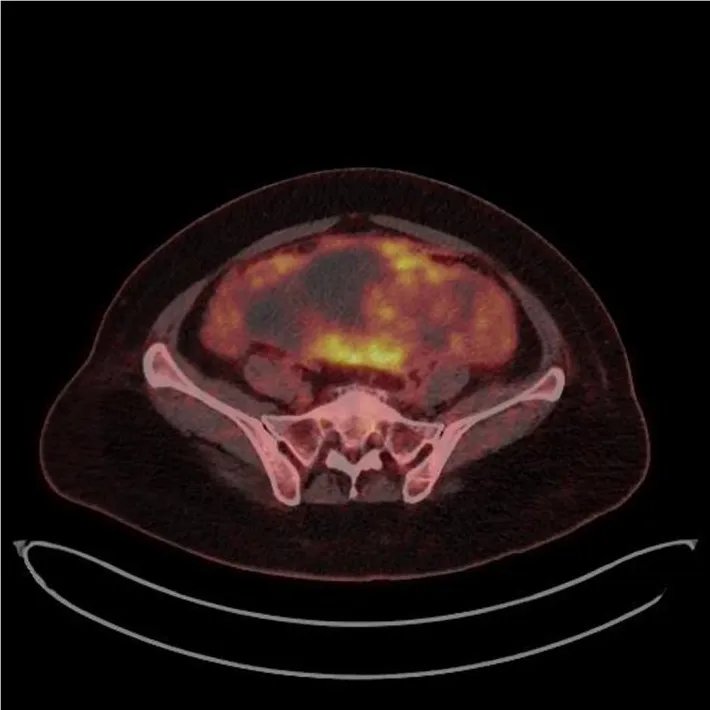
Positron emission tomography/computed tomography. . An approximately 13-cm intensely hypermetabolic hemorrhagic mass is noted in the pelvic cavity, suggestive of a subserosal uterine mass possibly connected with a cervical lesion. There are regions of hypermetabolic peritoneal thickening and nodules with a small amount ascites.
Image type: radiology (pet)